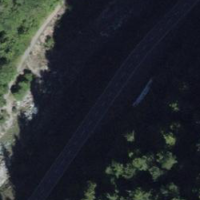
EUNIS habitat code: 15
Species observed at this site:
Hippocrepis emerus
Podarcis muralis